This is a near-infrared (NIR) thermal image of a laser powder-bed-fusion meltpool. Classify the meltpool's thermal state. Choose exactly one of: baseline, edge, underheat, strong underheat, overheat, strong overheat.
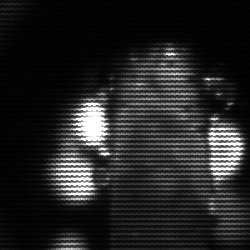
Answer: strong underheat